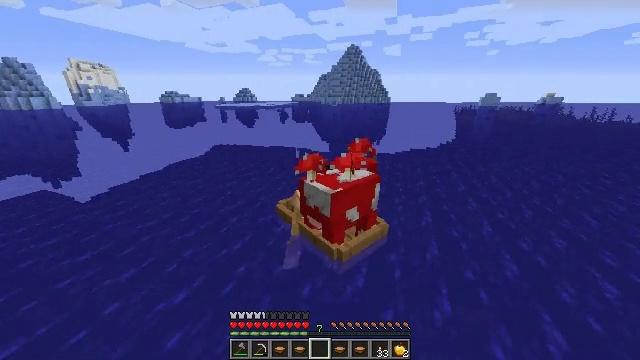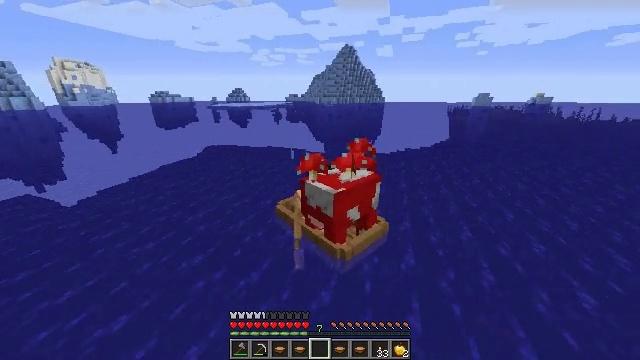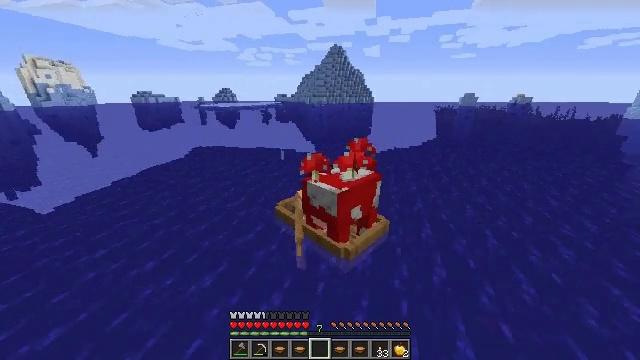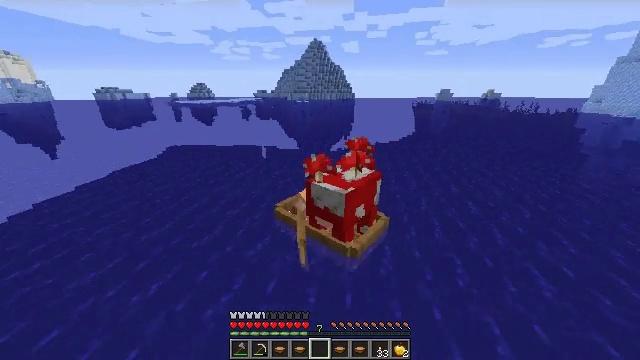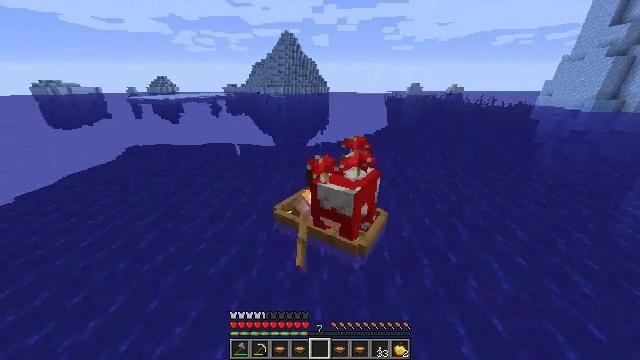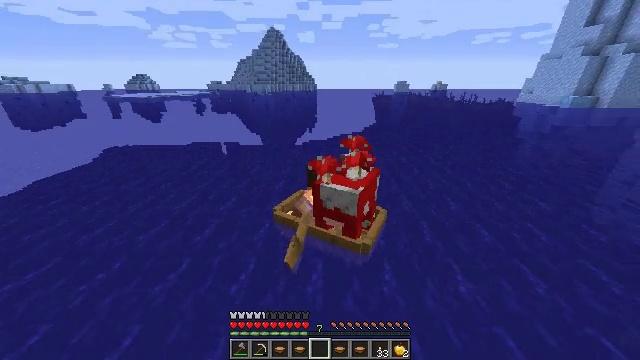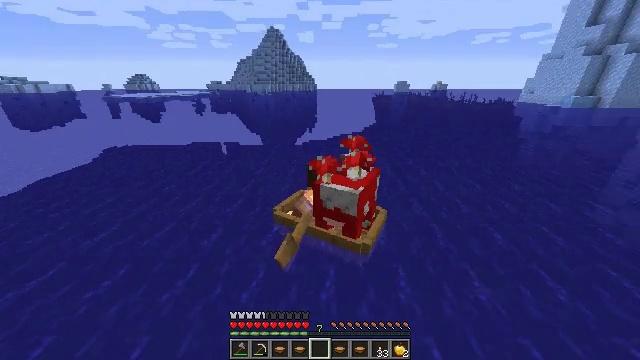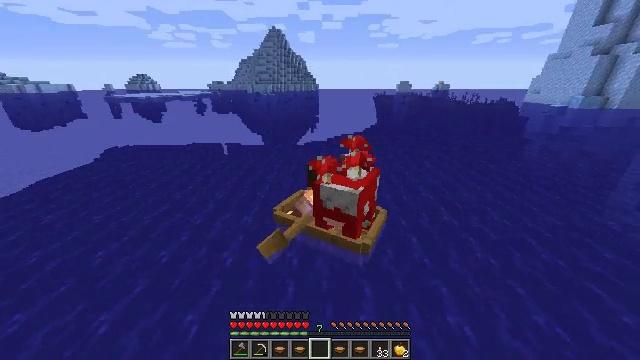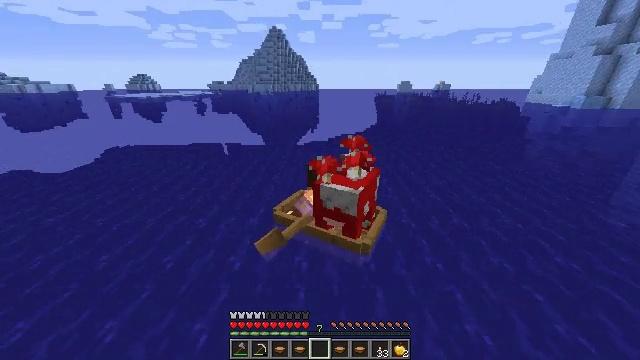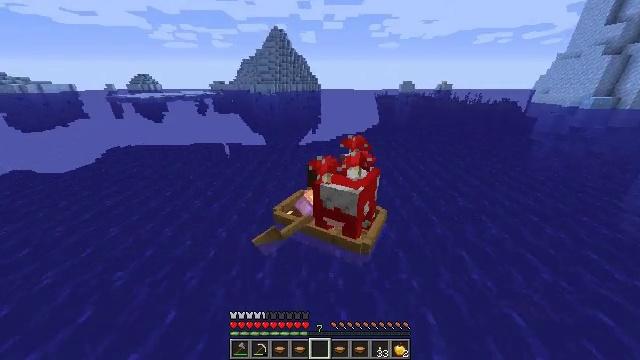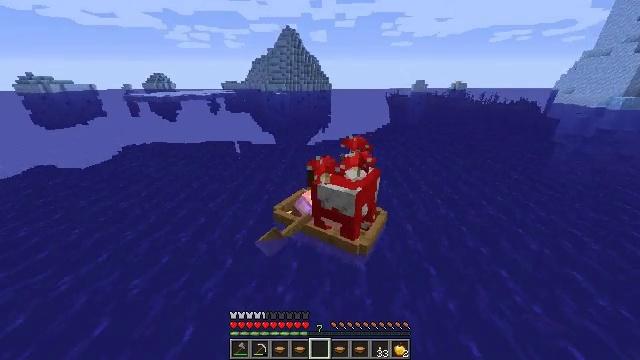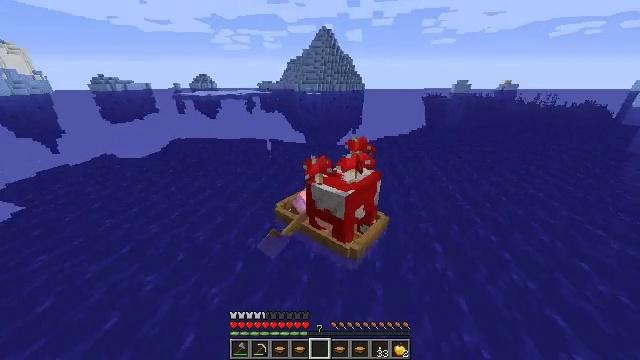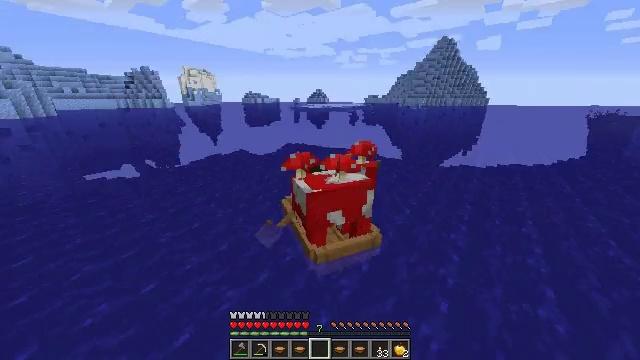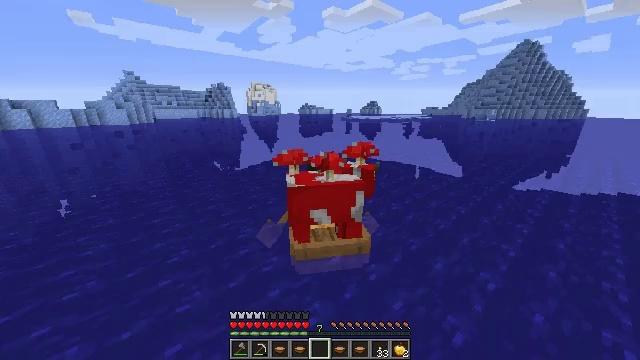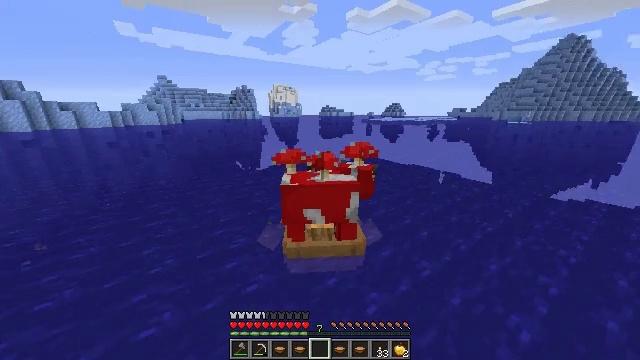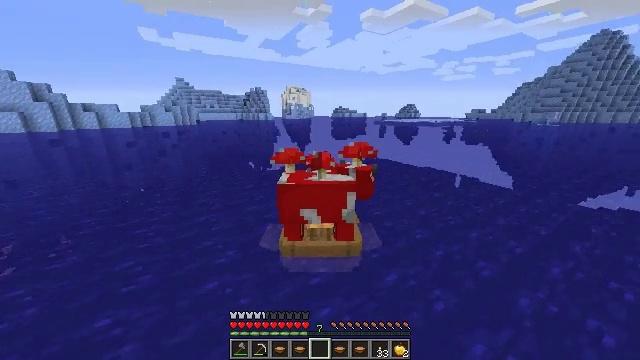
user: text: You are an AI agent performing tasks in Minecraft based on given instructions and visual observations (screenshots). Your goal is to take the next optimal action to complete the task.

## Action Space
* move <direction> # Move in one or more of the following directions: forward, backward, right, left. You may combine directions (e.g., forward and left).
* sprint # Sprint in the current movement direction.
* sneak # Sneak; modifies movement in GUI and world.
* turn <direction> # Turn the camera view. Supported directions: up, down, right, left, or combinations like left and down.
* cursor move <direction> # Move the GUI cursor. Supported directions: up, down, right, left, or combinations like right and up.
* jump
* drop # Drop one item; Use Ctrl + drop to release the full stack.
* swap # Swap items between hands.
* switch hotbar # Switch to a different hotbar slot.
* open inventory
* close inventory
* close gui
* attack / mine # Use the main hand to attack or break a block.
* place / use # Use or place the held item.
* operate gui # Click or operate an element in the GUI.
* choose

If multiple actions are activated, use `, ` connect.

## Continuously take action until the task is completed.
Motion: motion action
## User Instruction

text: Drop a mushroom stew.
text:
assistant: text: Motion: move forward, sprint, turn right
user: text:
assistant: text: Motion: move forward, sprint, turn right
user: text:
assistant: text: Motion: move forward, sprint, turn right and down
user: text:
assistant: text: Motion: move forward, sprint, turn right and down
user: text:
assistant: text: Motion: move forward, sprint, turn right
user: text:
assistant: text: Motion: move forward, sprint
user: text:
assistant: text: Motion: move forward, sprint
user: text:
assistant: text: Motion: move forward, sprint
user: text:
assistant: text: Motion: move forward, sprint
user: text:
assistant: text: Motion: move forward, sprint, turn left
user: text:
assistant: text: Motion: move forward, sprint, turn left
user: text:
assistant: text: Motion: move forward, sprint, turn left and up
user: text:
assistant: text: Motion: move forward, turn left and up
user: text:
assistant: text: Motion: move forward, turn left
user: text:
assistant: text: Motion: move forward, turn left
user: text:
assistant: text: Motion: move forward, turn left
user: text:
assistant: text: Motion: move forward
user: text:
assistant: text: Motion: move forward
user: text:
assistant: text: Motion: move forward
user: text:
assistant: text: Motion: move forward
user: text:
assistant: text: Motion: move forward
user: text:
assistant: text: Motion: move forward
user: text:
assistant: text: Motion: move forward
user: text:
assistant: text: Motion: move forward
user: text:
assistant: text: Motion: move forward
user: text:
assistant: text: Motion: move forward
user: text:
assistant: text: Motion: move forward
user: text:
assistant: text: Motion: move forward
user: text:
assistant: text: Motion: move forward
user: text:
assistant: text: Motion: move forward